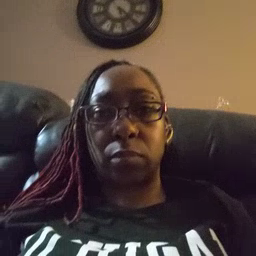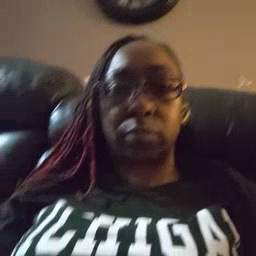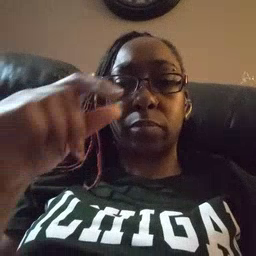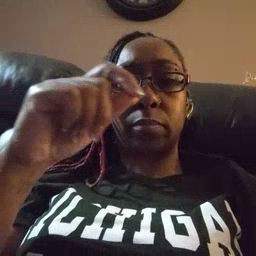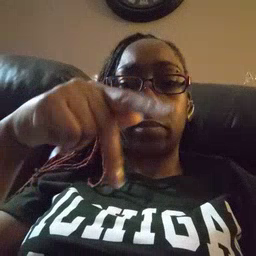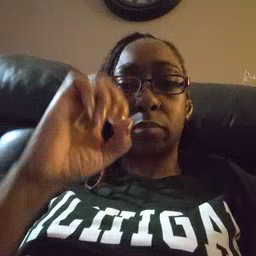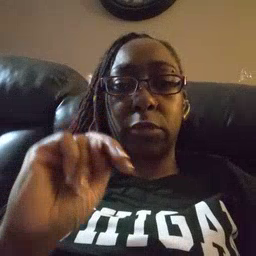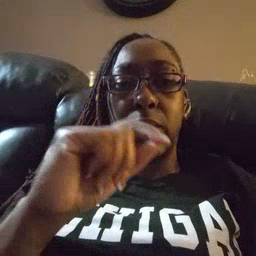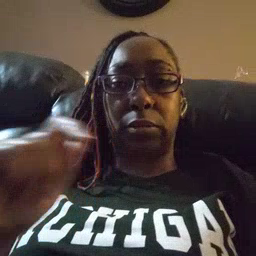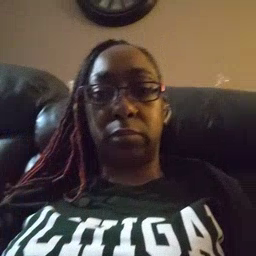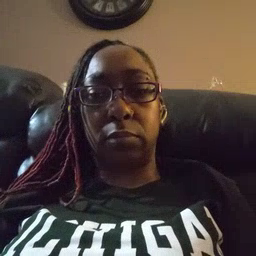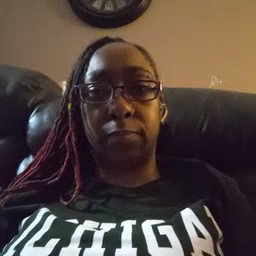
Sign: pen